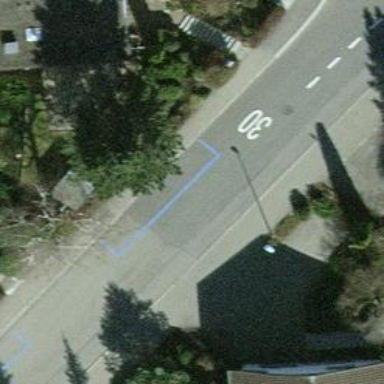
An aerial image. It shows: Parking lane with asphalt surface.